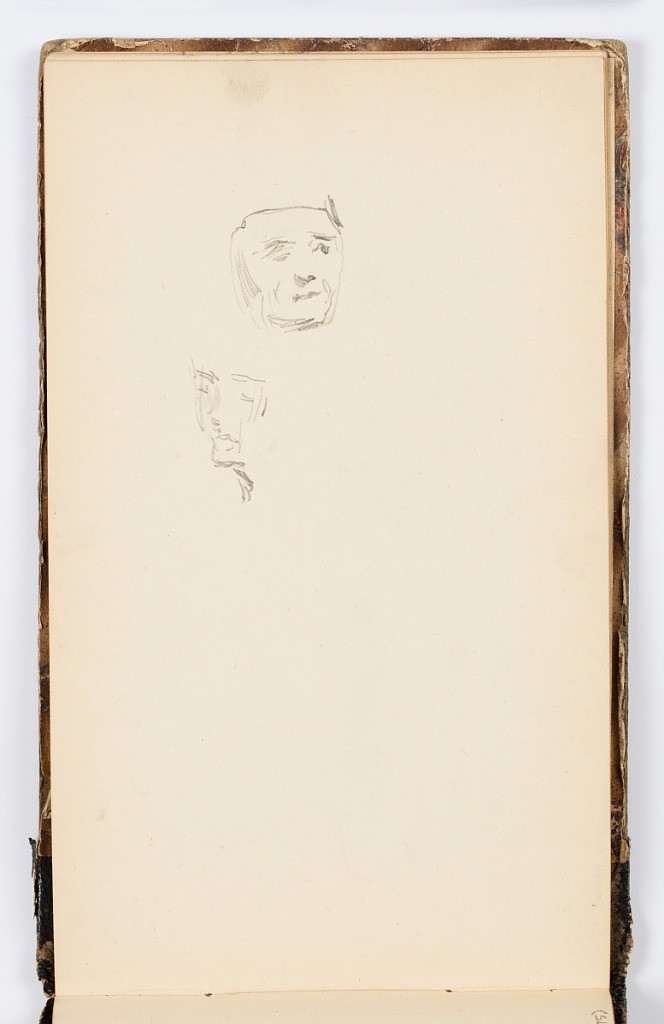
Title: Sketchbook Page
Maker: Kenyon Cox, American, 1856–1919
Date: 1875
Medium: Graphite on paper
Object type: Sketchbook folio
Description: Two sketches of faces.